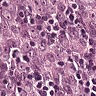
Metastatic tissue present: yes